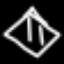
Label: diamond